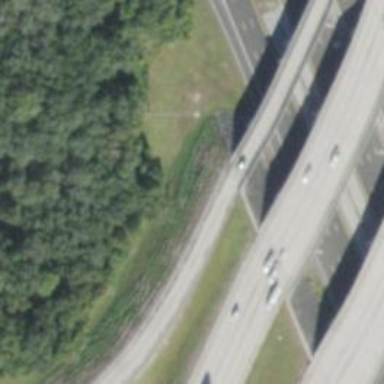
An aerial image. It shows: Bridge over motorway link with parclo junction.